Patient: sex M, age 48
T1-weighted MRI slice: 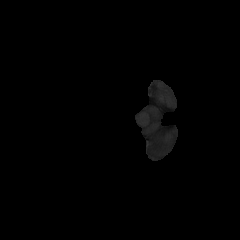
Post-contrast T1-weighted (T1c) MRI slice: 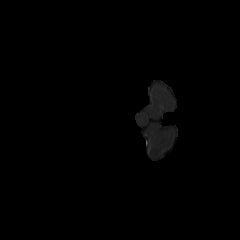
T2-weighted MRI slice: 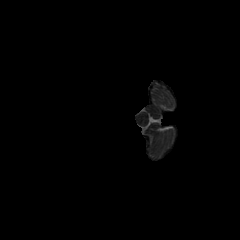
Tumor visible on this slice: no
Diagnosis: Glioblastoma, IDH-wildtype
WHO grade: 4